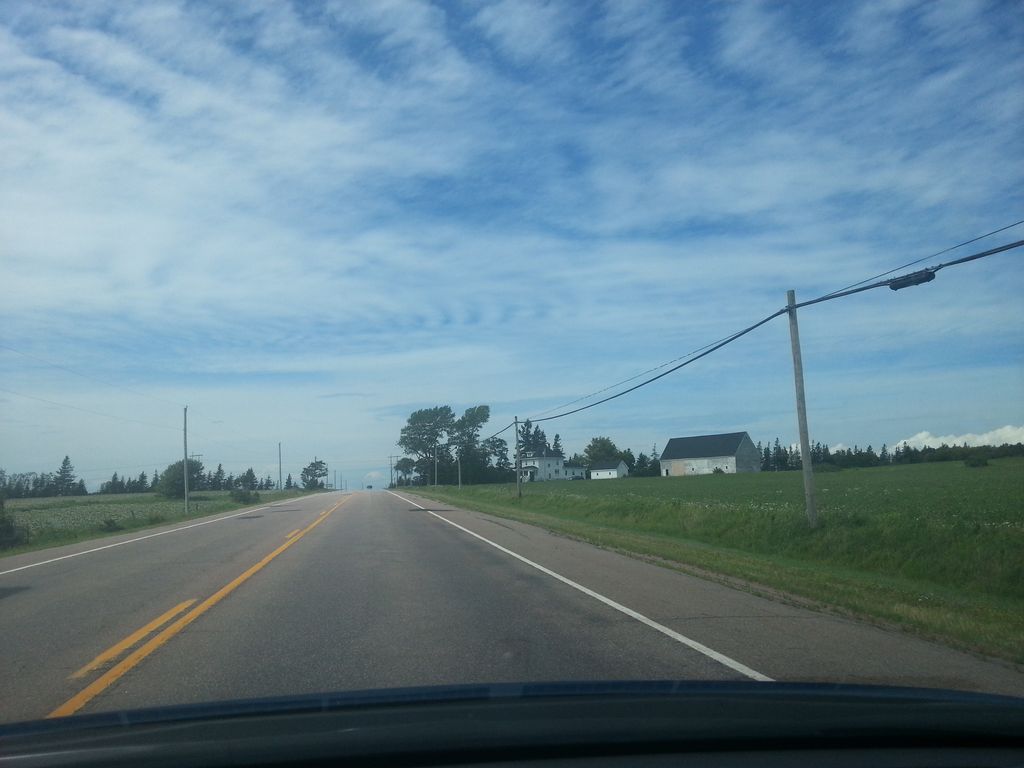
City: charlottetown